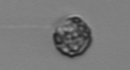
Label: coccolithophorid